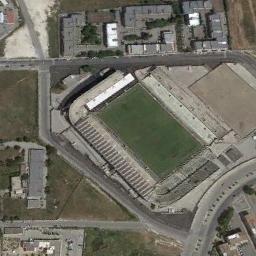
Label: stadium